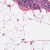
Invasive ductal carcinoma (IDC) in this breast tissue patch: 0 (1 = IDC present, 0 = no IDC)